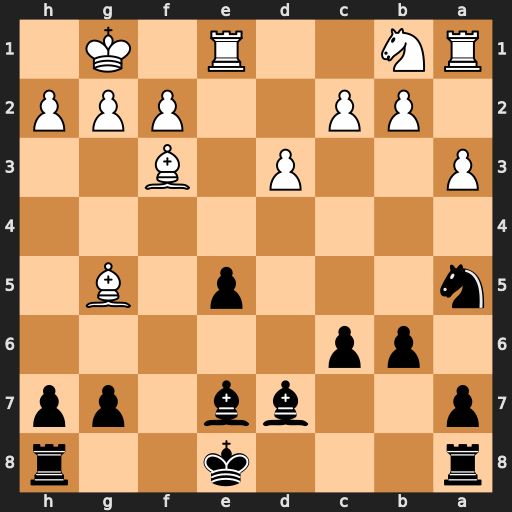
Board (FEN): r3k2r/p2bb1pp/1pp5/n3p1B1/8/P2P1B2/1PP2PPP/RN2R1K1
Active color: b
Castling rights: kq
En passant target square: -
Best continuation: Bxg5 Rxe5+ Be7